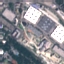
Label: Industrial